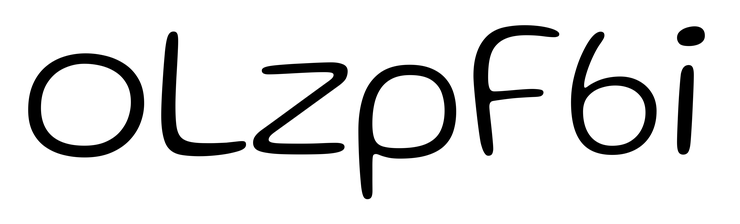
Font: Gluten_ExtraLight